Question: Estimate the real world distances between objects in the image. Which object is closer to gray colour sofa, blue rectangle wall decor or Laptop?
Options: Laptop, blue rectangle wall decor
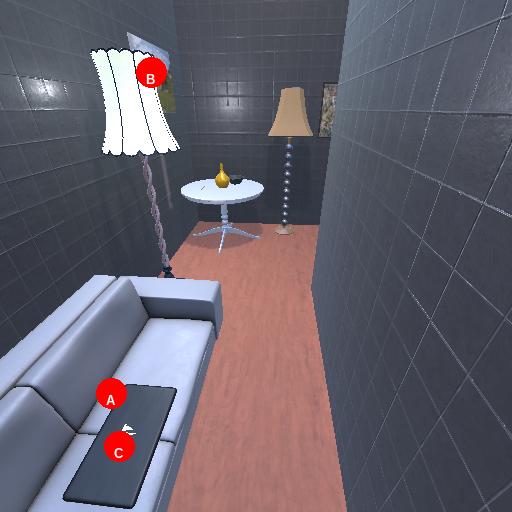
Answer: Laptop